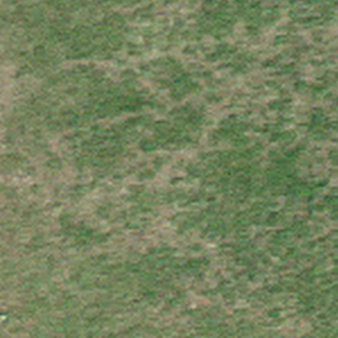
Label: other